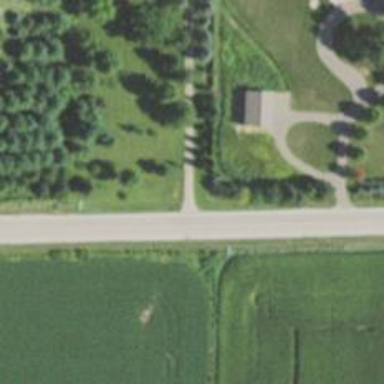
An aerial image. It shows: Driveway leading to service road.